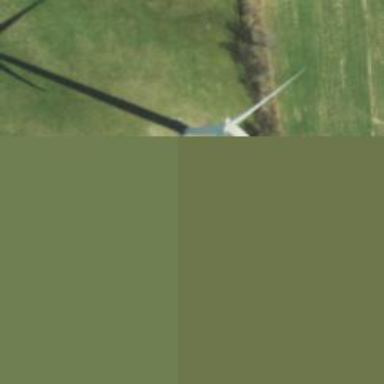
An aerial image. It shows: Wind generator using wind turbines of horizontal axis.